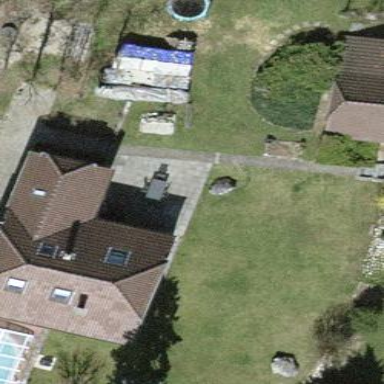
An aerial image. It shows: Detached building.